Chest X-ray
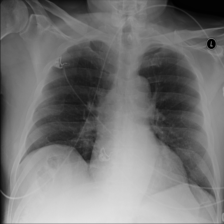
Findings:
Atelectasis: negative
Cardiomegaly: negative
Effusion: negative
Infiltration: positive
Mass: negative
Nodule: negative
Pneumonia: negative
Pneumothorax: negative
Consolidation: negative
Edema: negative
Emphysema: negative
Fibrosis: negative
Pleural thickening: negative
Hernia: negative